Question: I am new to Hybris environment. For past two days i have been working on addons concept. i can able to copy my addon files to the target storefront successfully and also compiled with no error. But the issue is my addon is not working(overriding) the functionality of the core code base. The core code is only executing.
I tried to debug, debugger is entering into my corresponding addon controller, then i got the following error message from eclipse. then it jumps into the core code controller and it got executed.
Can someone explain me the complete workflow of the AddOn and also the mistake that i have committed?
 Any sort of answer is welcome from the Hybris developers. Thank you in advance.
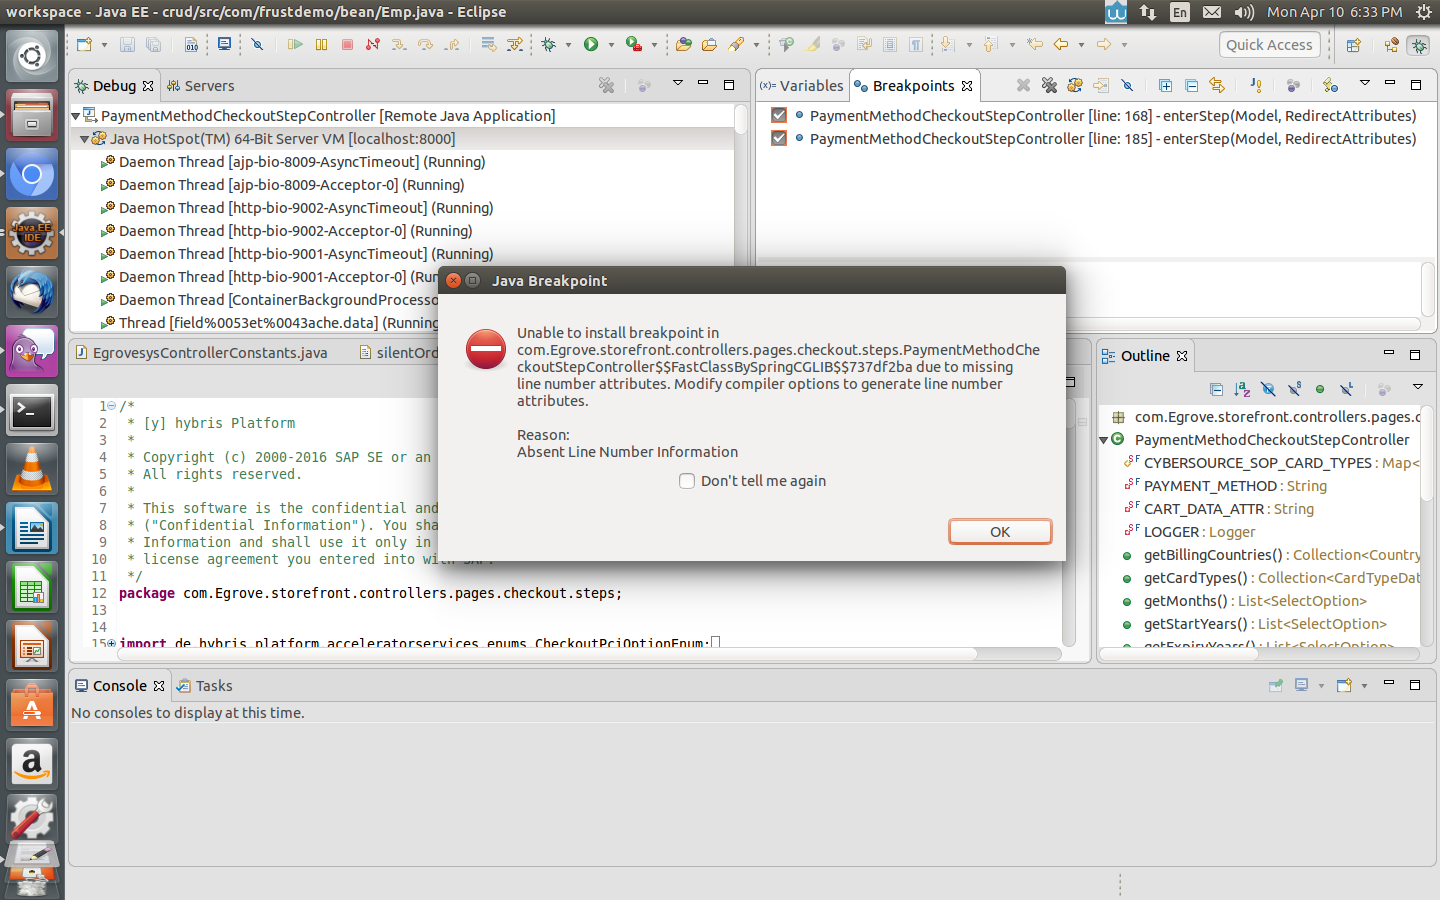
Answer: I think you have committed mistake in < storefrontTemplateName >. The command to install addon is
'''
ant addoninstall -Daddonnames="addon_name" -DaddonStorefront.yacceleratorstorefront="custom_storefront_name"
'''